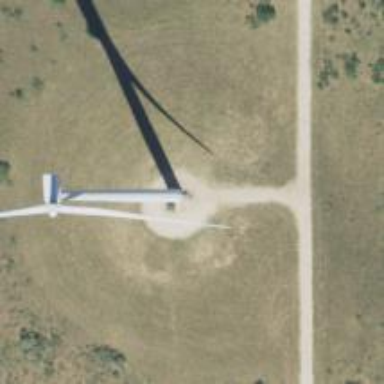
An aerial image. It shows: Wind generator powered by horizontal axis wind turbine.